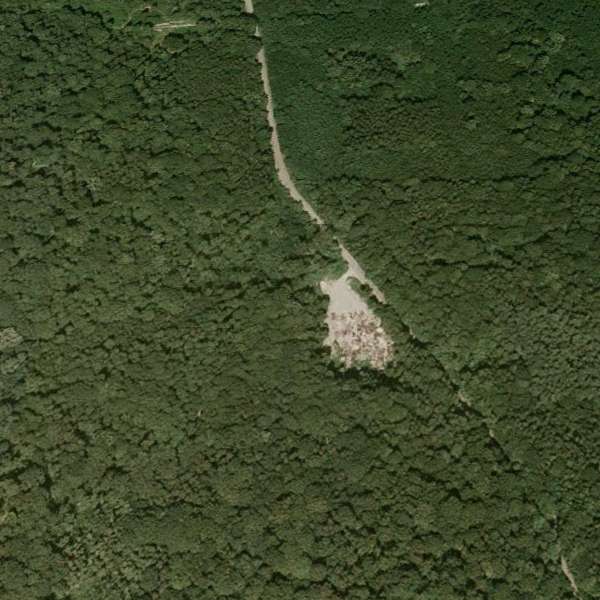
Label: Forest